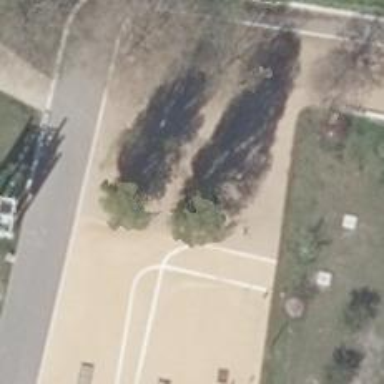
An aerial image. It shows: Urban tree with broadleaved deciduous leaves. Identified as Populus tree.